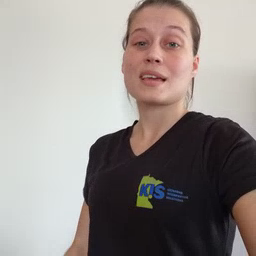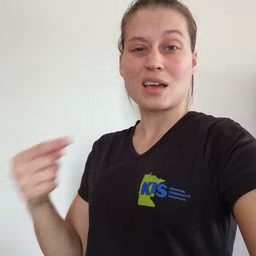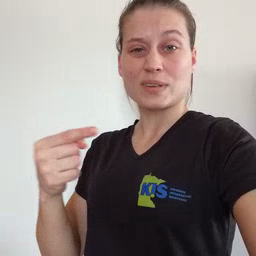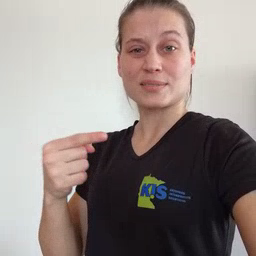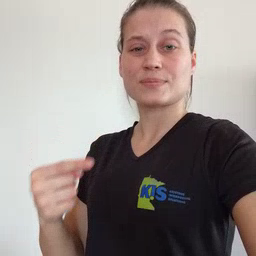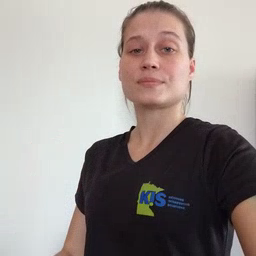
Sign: owie